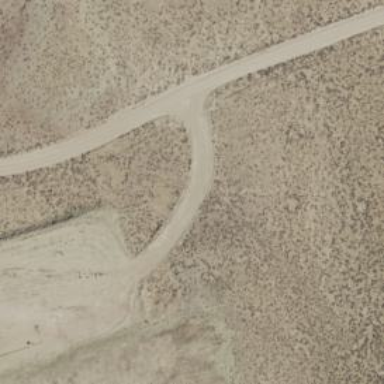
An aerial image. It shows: Service road.